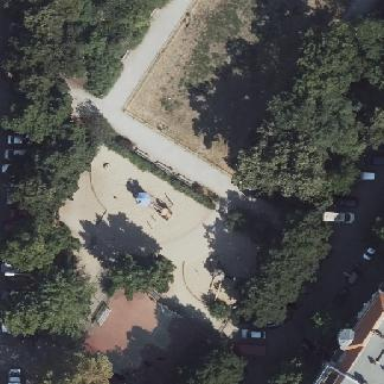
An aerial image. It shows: Sandpit at the playground.